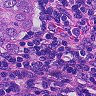
Metastatic tissue present: yes